Question:
I hope to add a admob view at the top or bottom of an 'UITableView'.
In Interface Builder it is easy -- just drag the view to the top or bottom of the 'UITableView'.
But I would like to add view to the top or bottom of the table dynamically using code.
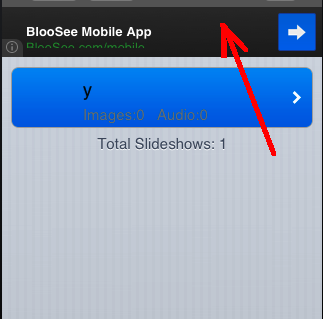
Answer: You can add header or footer views to a 'UITableView' by implementing the following 'UITableViewDelegate' methods in your 'UITableViewController':
'''
- (CGFloat)tableView:(UITableView *)tableView
heightForHeaderInSection:(NSInteger)section
{
CGFloat height = 100.0; // this should be the height of your admob view
return height;
}
- (UIView *)tableView:(UITableView *)tableView
viewForHeaderInSection:(NSInteger)section
{
UIView *headerView = myAdMobView; // init your view or reference your admob view
return headerView;
}
'''
For more informtation, see the <URL>.